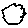
Label: cloud